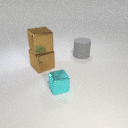
small cyan metal cube in front of large gray rubber cylinder